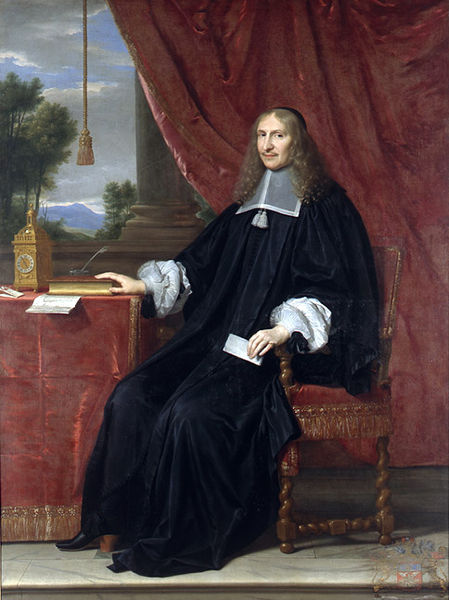
Titel: Bildnis eines Herren in Amtstracht
Künstler: Philippe de Champaigne
Standort: Karlsruhe
Institution: Staatliche Kunsthalle Karlsruhe
Schlagwörter: bishop, blue, cardinal, chair, church, column, curtain, fringe, oil, red, religious, robes, velvet, white, window, black, collar, dress, formal, gold, green, hair, lace, nose, old, painting, portrait, robe, seated, sit, sitting, table, tapestry, brown, floor, wooden, feather, hand, wood, cloud, clouds, man, sky, tree, head, landscape, mountain, trees, drapes, male, sash, paper, purple, fabric, mouth, boots, curls, desk, jacket, pen, quill, writing, smile, curl, spiral, rope, clock, small, drape, drapery, letter, human, cloak, garment, neck, ink, art, ground, shoe, shoes, coat of arms, crest, eye, cloth, finger, fingers, book, long, long hair, tablecloth, rich, ring, wig, bell, clergy, papal, holding, cuffs, tassle, curly, acrylic, mail, scribe, show, weird, bib, long dress, judge, full body, granite, black cap, daytime, mustash, banker, region, envelope, black cloak, feather pen, curten, long curls, sneaky, rope pull, black velvet, ruff cuffs, light contrast, holly father, dmile, banknoter, banknote